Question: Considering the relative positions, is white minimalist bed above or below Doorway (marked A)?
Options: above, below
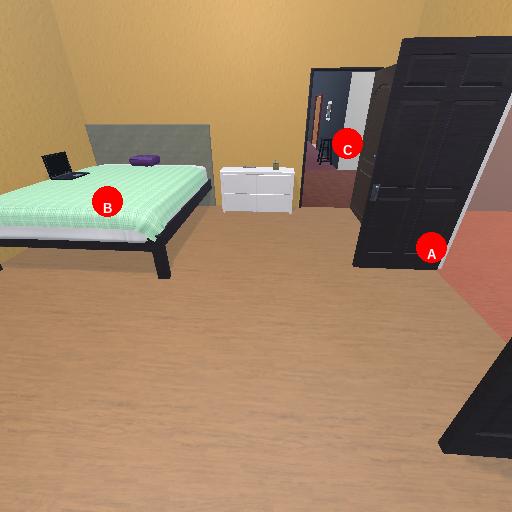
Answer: above